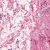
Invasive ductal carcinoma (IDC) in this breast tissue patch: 0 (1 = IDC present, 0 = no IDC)